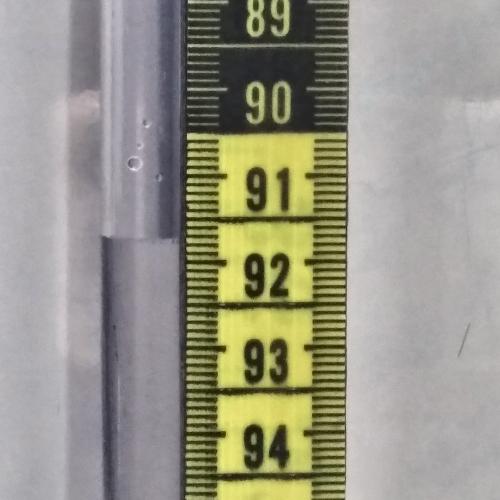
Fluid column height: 91.7 cm